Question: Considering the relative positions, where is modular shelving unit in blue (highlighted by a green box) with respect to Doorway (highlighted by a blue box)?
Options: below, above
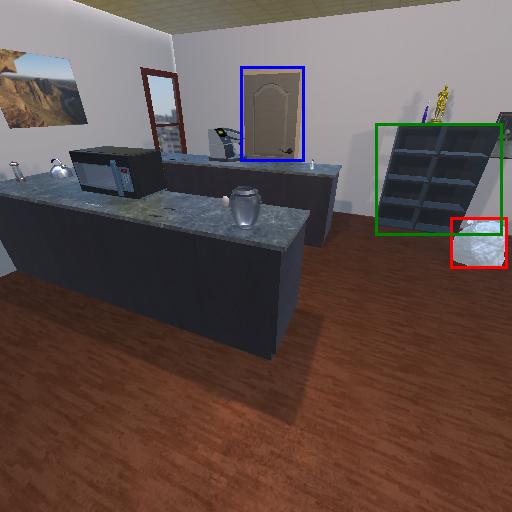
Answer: below